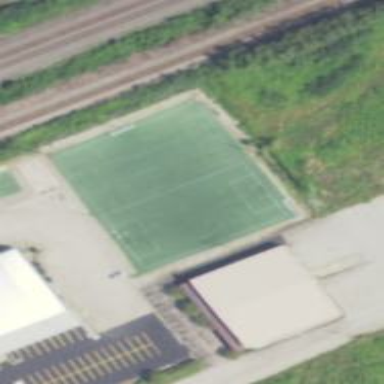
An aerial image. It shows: Soccer pitch for outdoor sports and leisure activities.